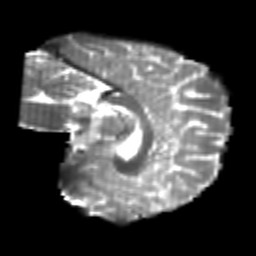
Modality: T2w
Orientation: sagittal
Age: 22
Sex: female
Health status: healthy
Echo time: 0.074 s